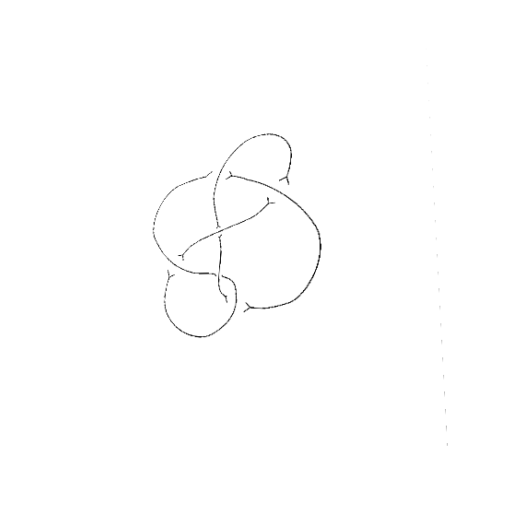
Crossing number: 6